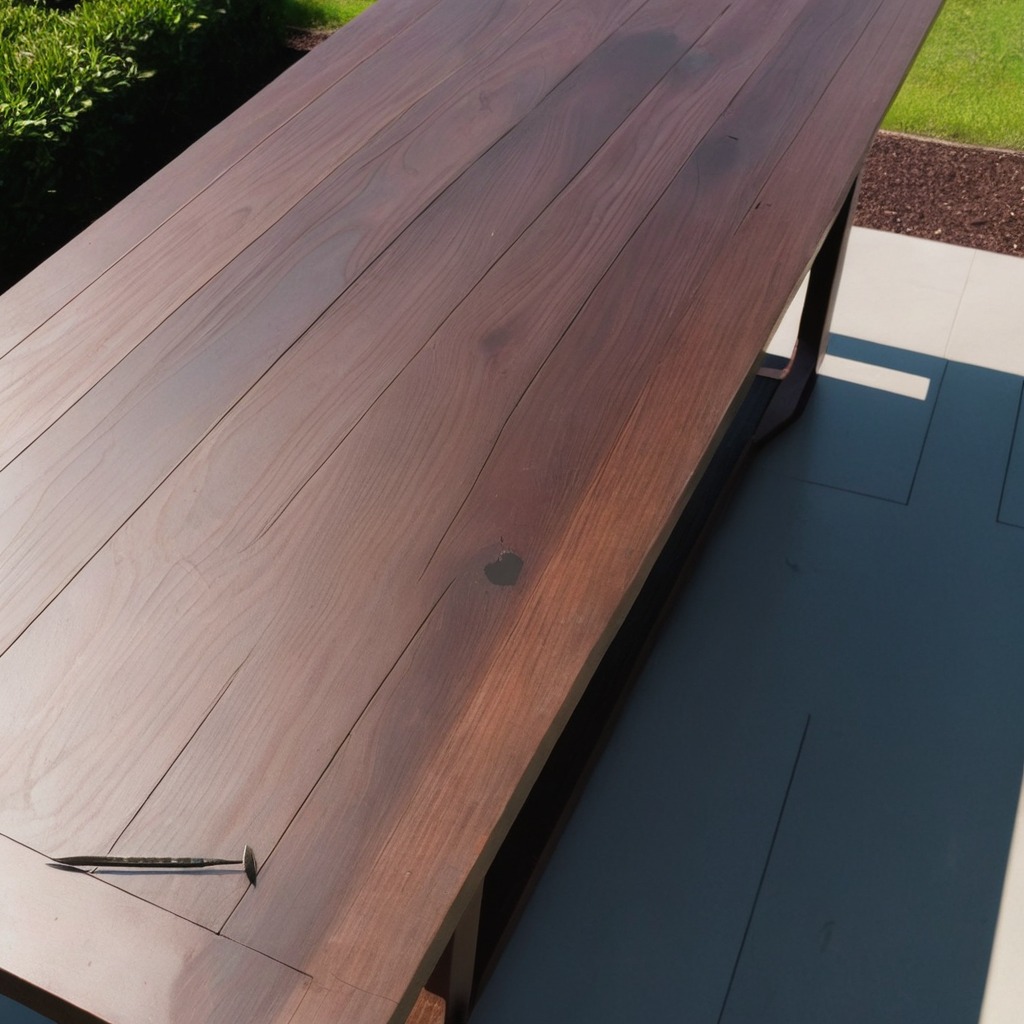
An iron nail lies on the wooden table inside a workshop at night.